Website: walmart
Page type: customer-info-address
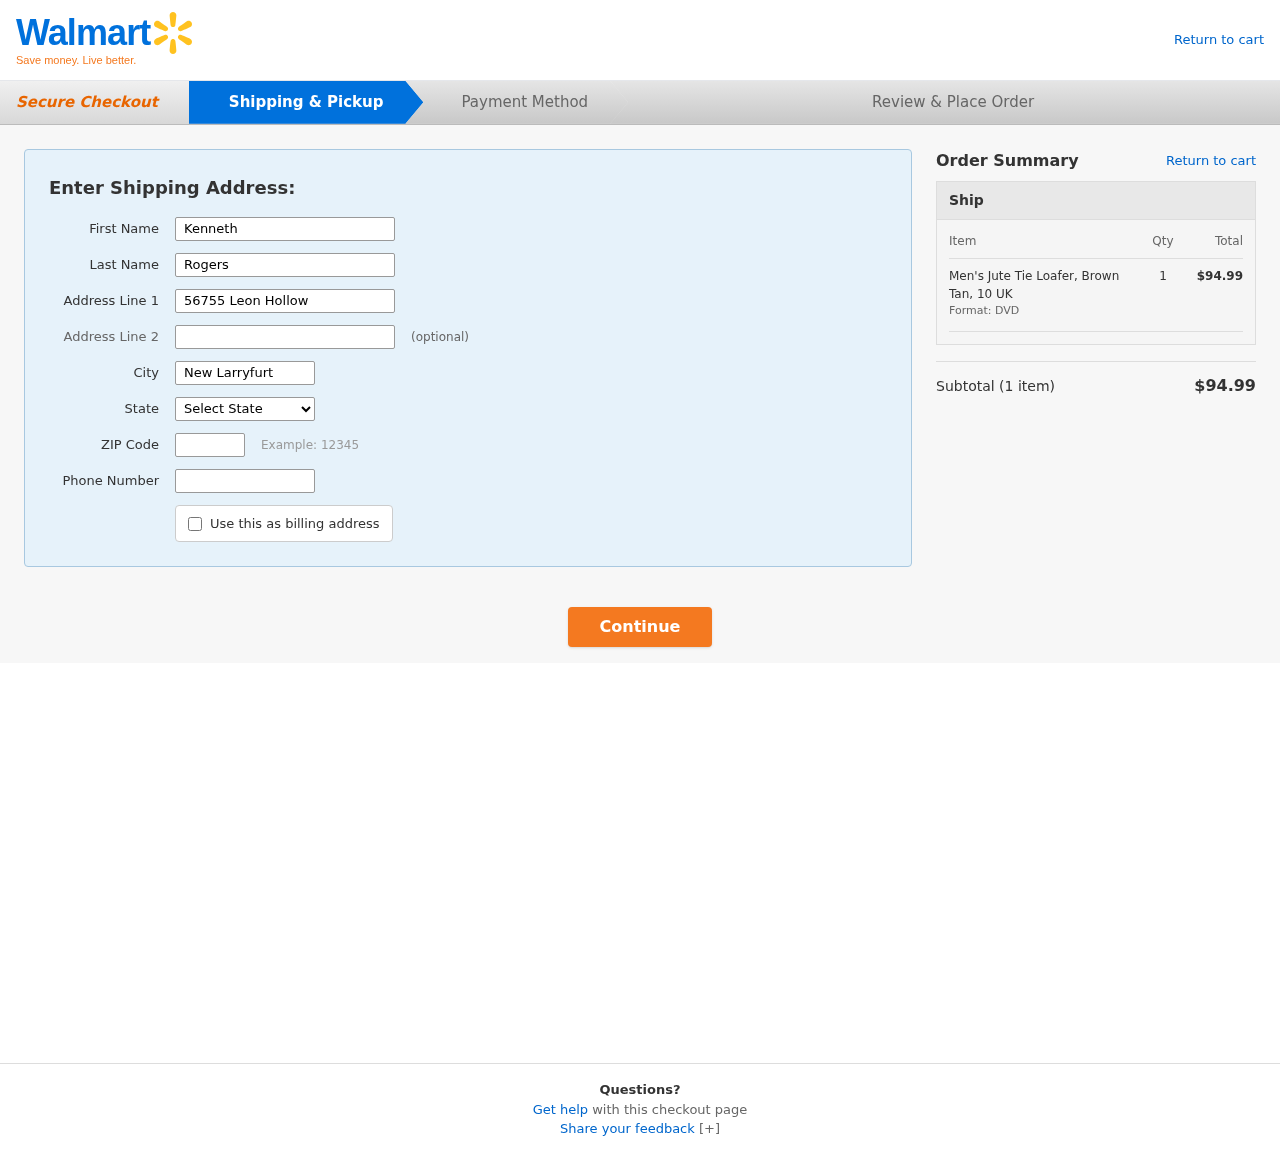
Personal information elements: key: PII_CITY
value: New Larryfurt
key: PII_FIRSTNAME
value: Kenneth
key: PII_LASTNAME
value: Rogers
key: PII_PHONE
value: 8959390084
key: PII_POSTCODE
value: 43402
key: PII_STATE
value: Alaska
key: PII_STREET
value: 56755 Leon Hollow
Product elements: key: PRODUCT1_NAME
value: Men's Jute Tie Loafer, Brown Tan, 10 UK
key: PRODUCT1_QUANTITY
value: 1
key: PRODUCT1_LINE_TOTAL
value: $94.99
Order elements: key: ORDER_NUM_ITEMS
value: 1
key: ORDER_SUBTOTAL
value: $94.99